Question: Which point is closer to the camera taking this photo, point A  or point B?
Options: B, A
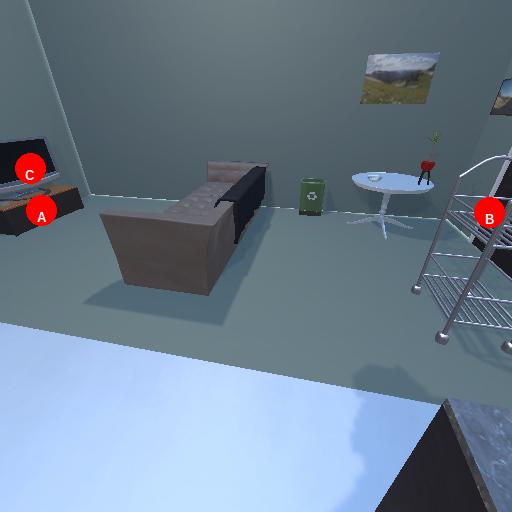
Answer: B